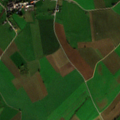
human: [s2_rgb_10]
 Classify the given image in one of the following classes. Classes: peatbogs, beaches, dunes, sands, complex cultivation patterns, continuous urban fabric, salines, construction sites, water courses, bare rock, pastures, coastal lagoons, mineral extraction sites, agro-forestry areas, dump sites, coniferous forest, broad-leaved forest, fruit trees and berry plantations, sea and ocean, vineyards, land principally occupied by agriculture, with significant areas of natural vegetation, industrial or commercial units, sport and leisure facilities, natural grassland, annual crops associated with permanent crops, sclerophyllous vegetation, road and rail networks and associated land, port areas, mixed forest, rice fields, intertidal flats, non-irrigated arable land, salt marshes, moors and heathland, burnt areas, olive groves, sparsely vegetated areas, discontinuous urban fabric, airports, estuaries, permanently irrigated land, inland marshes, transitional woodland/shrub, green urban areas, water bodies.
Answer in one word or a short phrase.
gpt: non-irrigated arable land, pastures